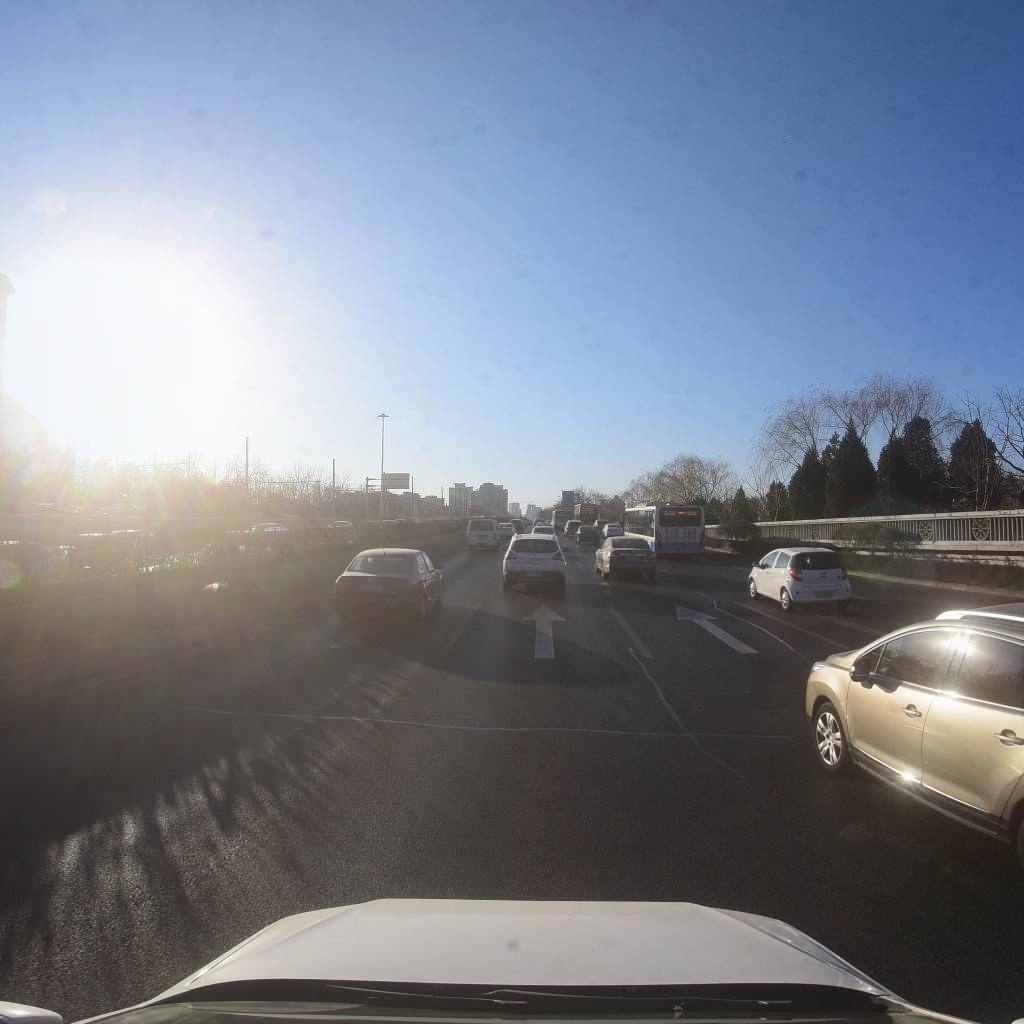
Region: Dongcheng
Road damage annotations: longitudinal patch, transverse patch, longitudinal patch